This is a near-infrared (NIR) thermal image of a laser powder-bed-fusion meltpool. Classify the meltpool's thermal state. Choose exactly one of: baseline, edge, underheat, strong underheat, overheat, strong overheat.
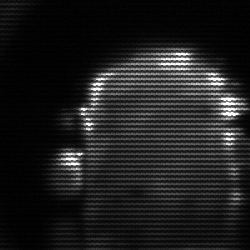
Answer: baseline